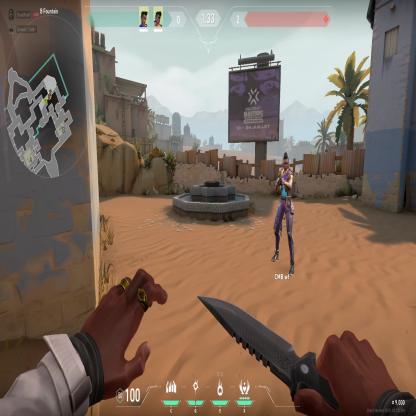
Label: teammate